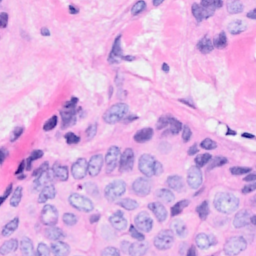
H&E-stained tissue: Breast